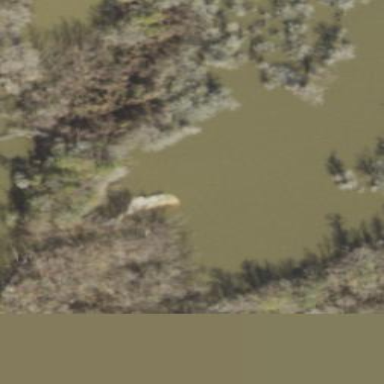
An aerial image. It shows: Lake with natural water.